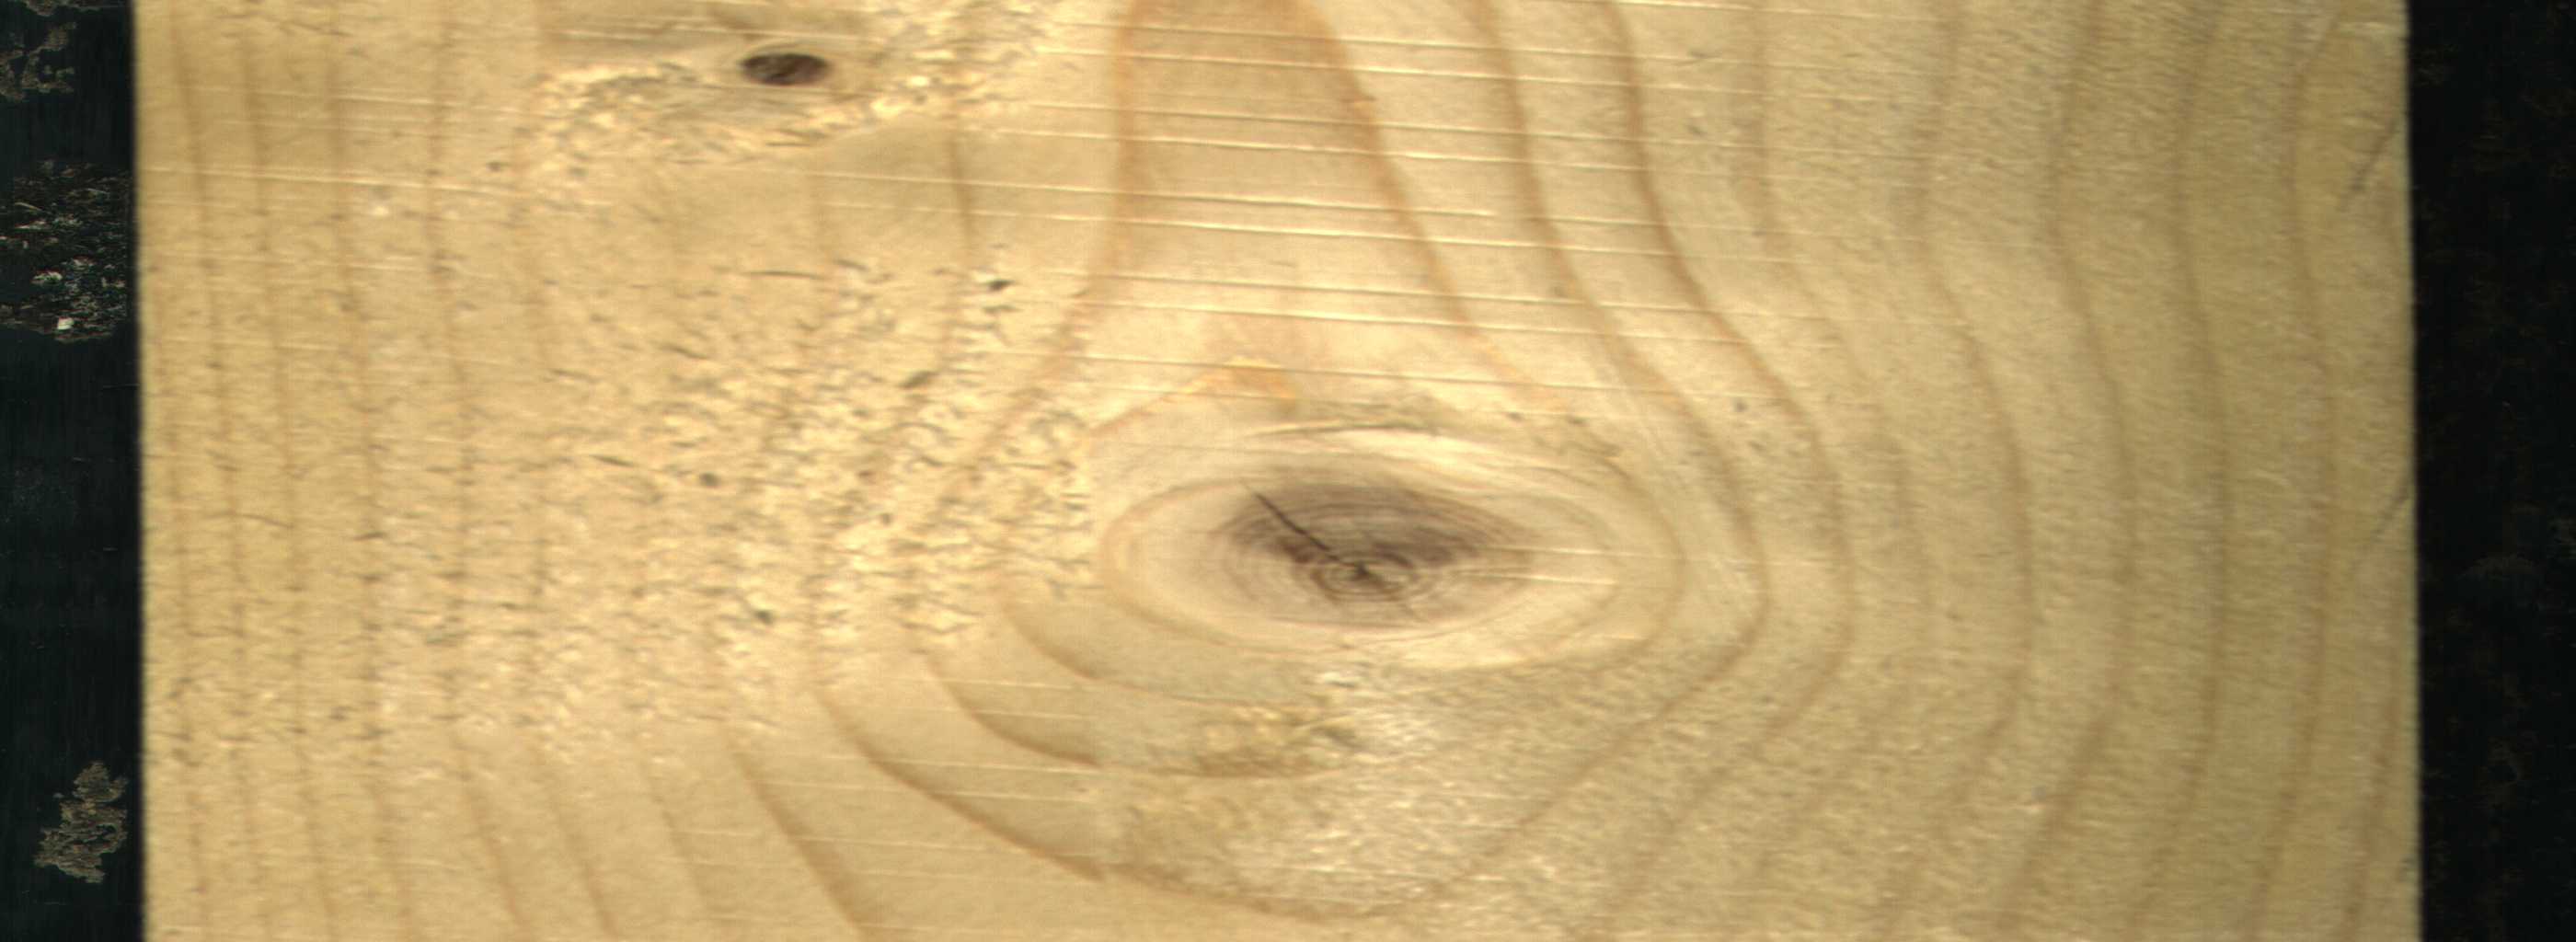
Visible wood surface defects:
knot_with_crack
Live_Knot